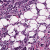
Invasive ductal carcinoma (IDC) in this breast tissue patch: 1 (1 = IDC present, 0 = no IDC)